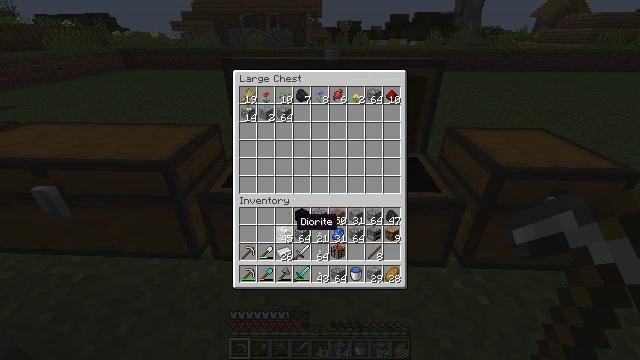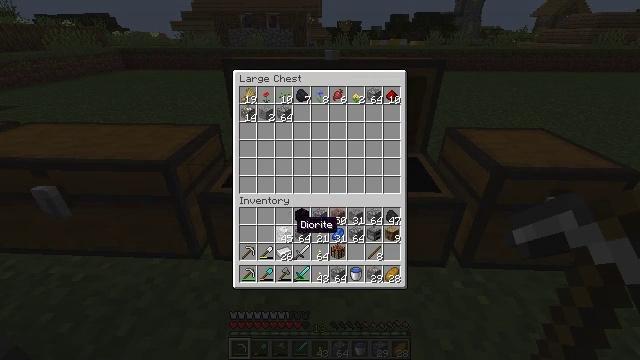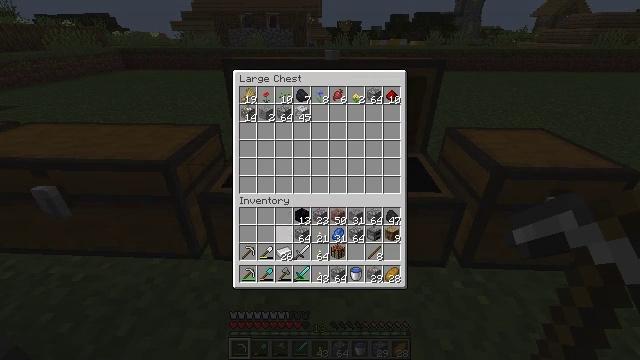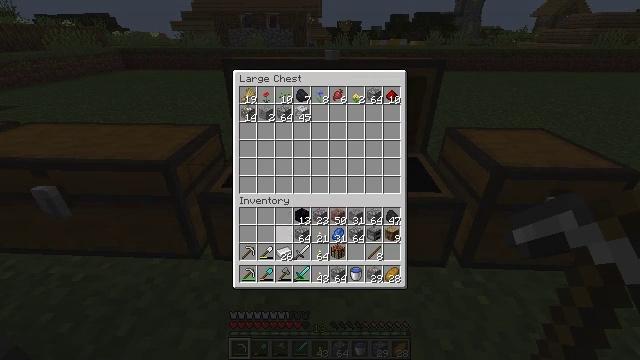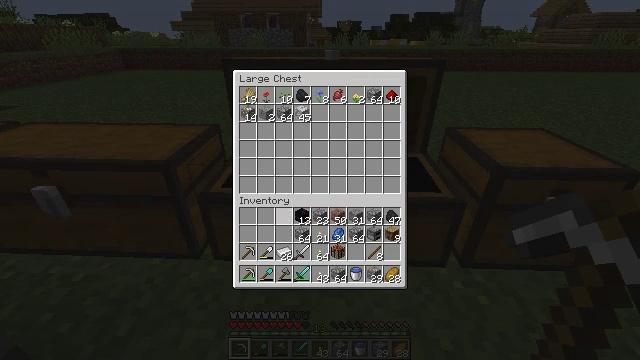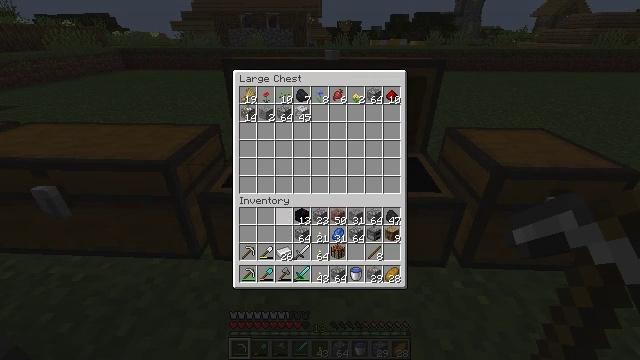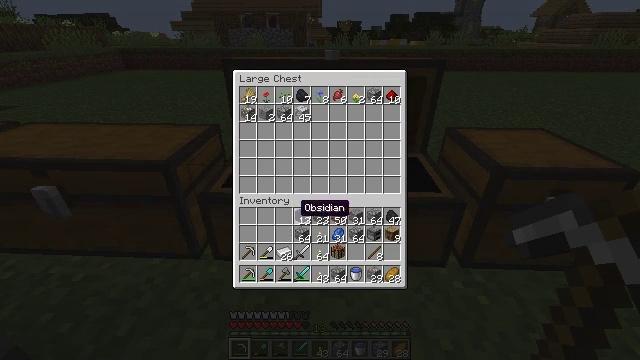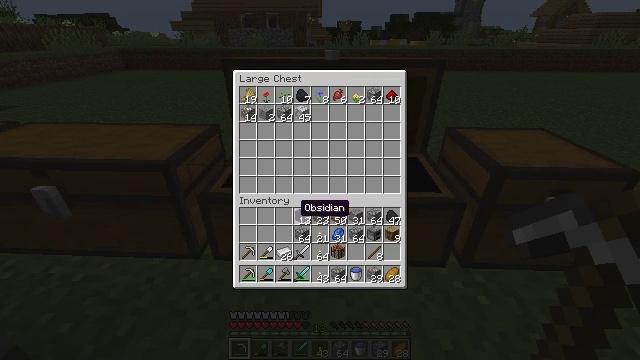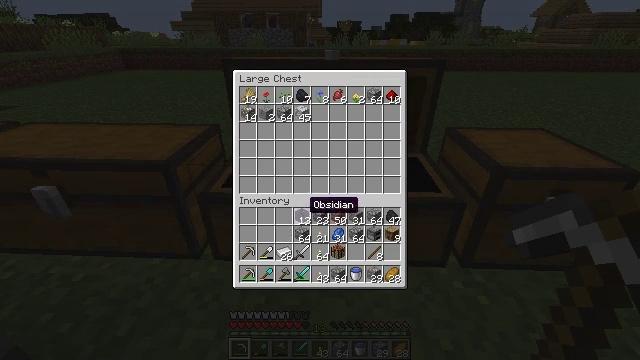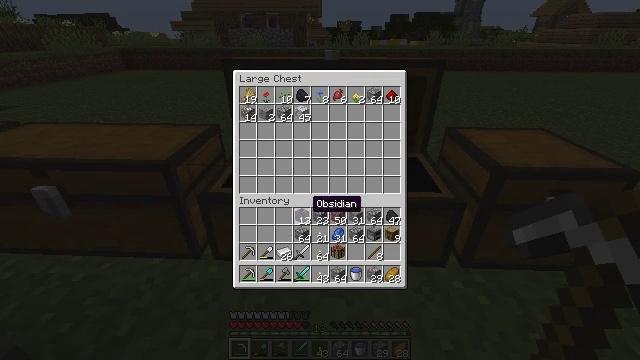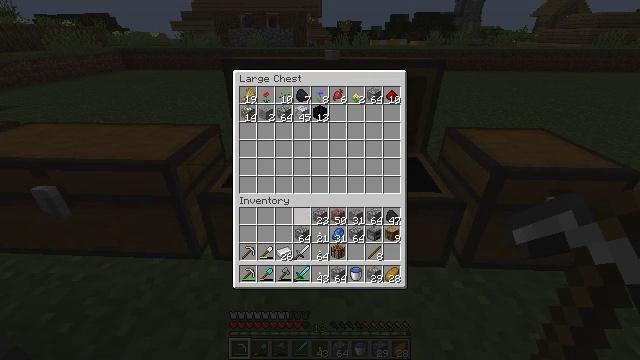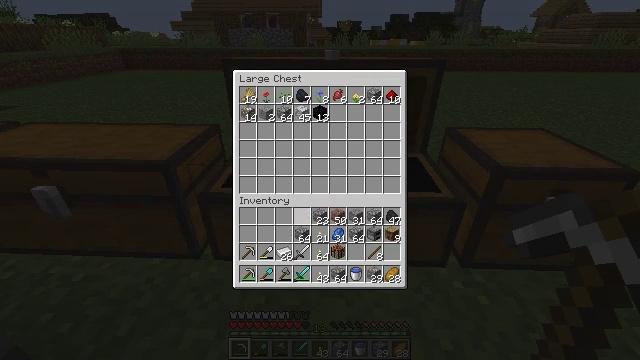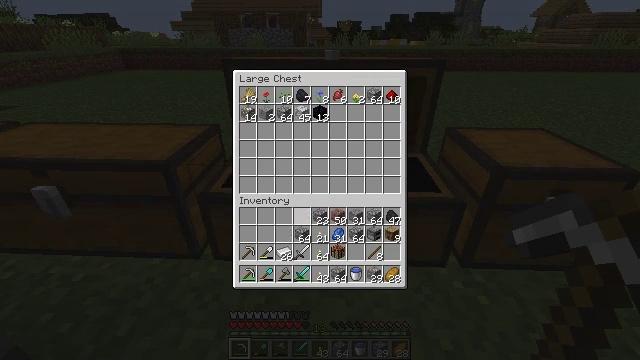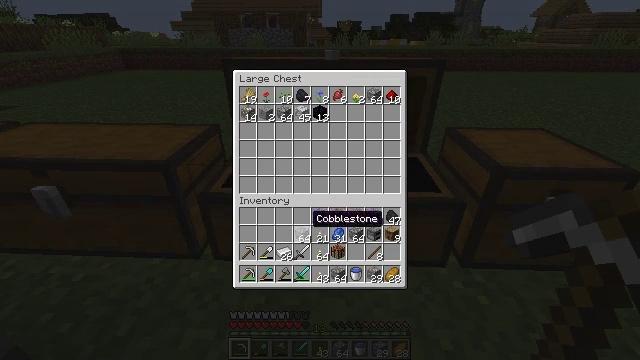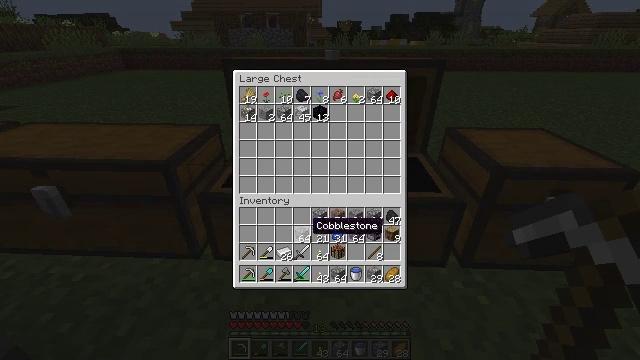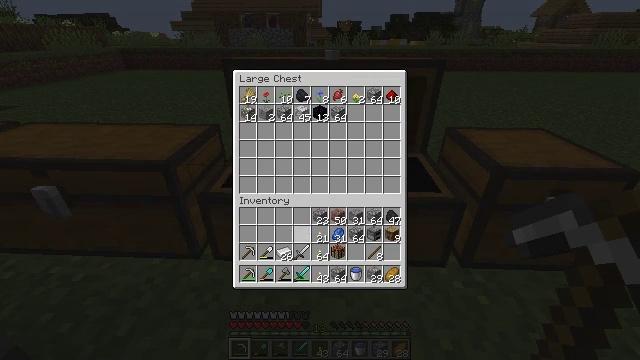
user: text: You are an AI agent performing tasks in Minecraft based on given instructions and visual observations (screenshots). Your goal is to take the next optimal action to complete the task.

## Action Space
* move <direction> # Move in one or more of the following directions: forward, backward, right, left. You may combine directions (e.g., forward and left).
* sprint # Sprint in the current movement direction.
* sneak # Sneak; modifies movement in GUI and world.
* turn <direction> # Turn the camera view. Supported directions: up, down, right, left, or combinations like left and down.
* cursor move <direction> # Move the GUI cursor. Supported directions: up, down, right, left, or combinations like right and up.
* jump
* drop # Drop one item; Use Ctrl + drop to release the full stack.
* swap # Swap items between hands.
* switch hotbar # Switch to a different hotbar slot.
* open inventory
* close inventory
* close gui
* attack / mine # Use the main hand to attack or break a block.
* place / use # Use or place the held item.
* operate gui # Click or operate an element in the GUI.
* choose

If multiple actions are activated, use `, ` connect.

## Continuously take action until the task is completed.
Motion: motion action
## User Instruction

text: Retrieve carrots by attacking the plant.
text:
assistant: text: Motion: sneak
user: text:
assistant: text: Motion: sneak, choose
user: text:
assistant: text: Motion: sneak, choose
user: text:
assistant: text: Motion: sneak, cursor move up, choose
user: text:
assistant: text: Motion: sneak, cursor move up
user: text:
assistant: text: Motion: sneak
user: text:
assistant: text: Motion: sneak
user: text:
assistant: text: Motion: sneak, cursor move right
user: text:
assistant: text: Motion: sneak
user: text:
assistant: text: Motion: sneak, choose
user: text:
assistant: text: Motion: sneak, choose
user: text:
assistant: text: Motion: sneak, choose
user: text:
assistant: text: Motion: sneak, cursor move down
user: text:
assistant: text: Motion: sneak
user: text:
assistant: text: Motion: sneak, choose
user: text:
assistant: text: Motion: sneak, choose
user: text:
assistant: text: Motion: sneak, cursor move up, choose
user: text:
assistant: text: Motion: sneak, cursor move up
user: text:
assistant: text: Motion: sneak
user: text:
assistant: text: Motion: sneak, choose
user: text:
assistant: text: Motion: sneak, choose
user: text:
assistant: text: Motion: sneak, cursor move right
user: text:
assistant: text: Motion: sneak, cursor move right
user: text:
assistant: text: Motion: sneak, choose
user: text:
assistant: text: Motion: sneak, choose
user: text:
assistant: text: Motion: sneak, choose
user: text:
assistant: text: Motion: sneak, cursor move down
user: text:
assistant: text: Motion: sneak, cursor move down
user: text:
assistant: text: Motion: sneak, choose
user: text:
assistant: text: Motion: sneak, choose